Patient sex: F
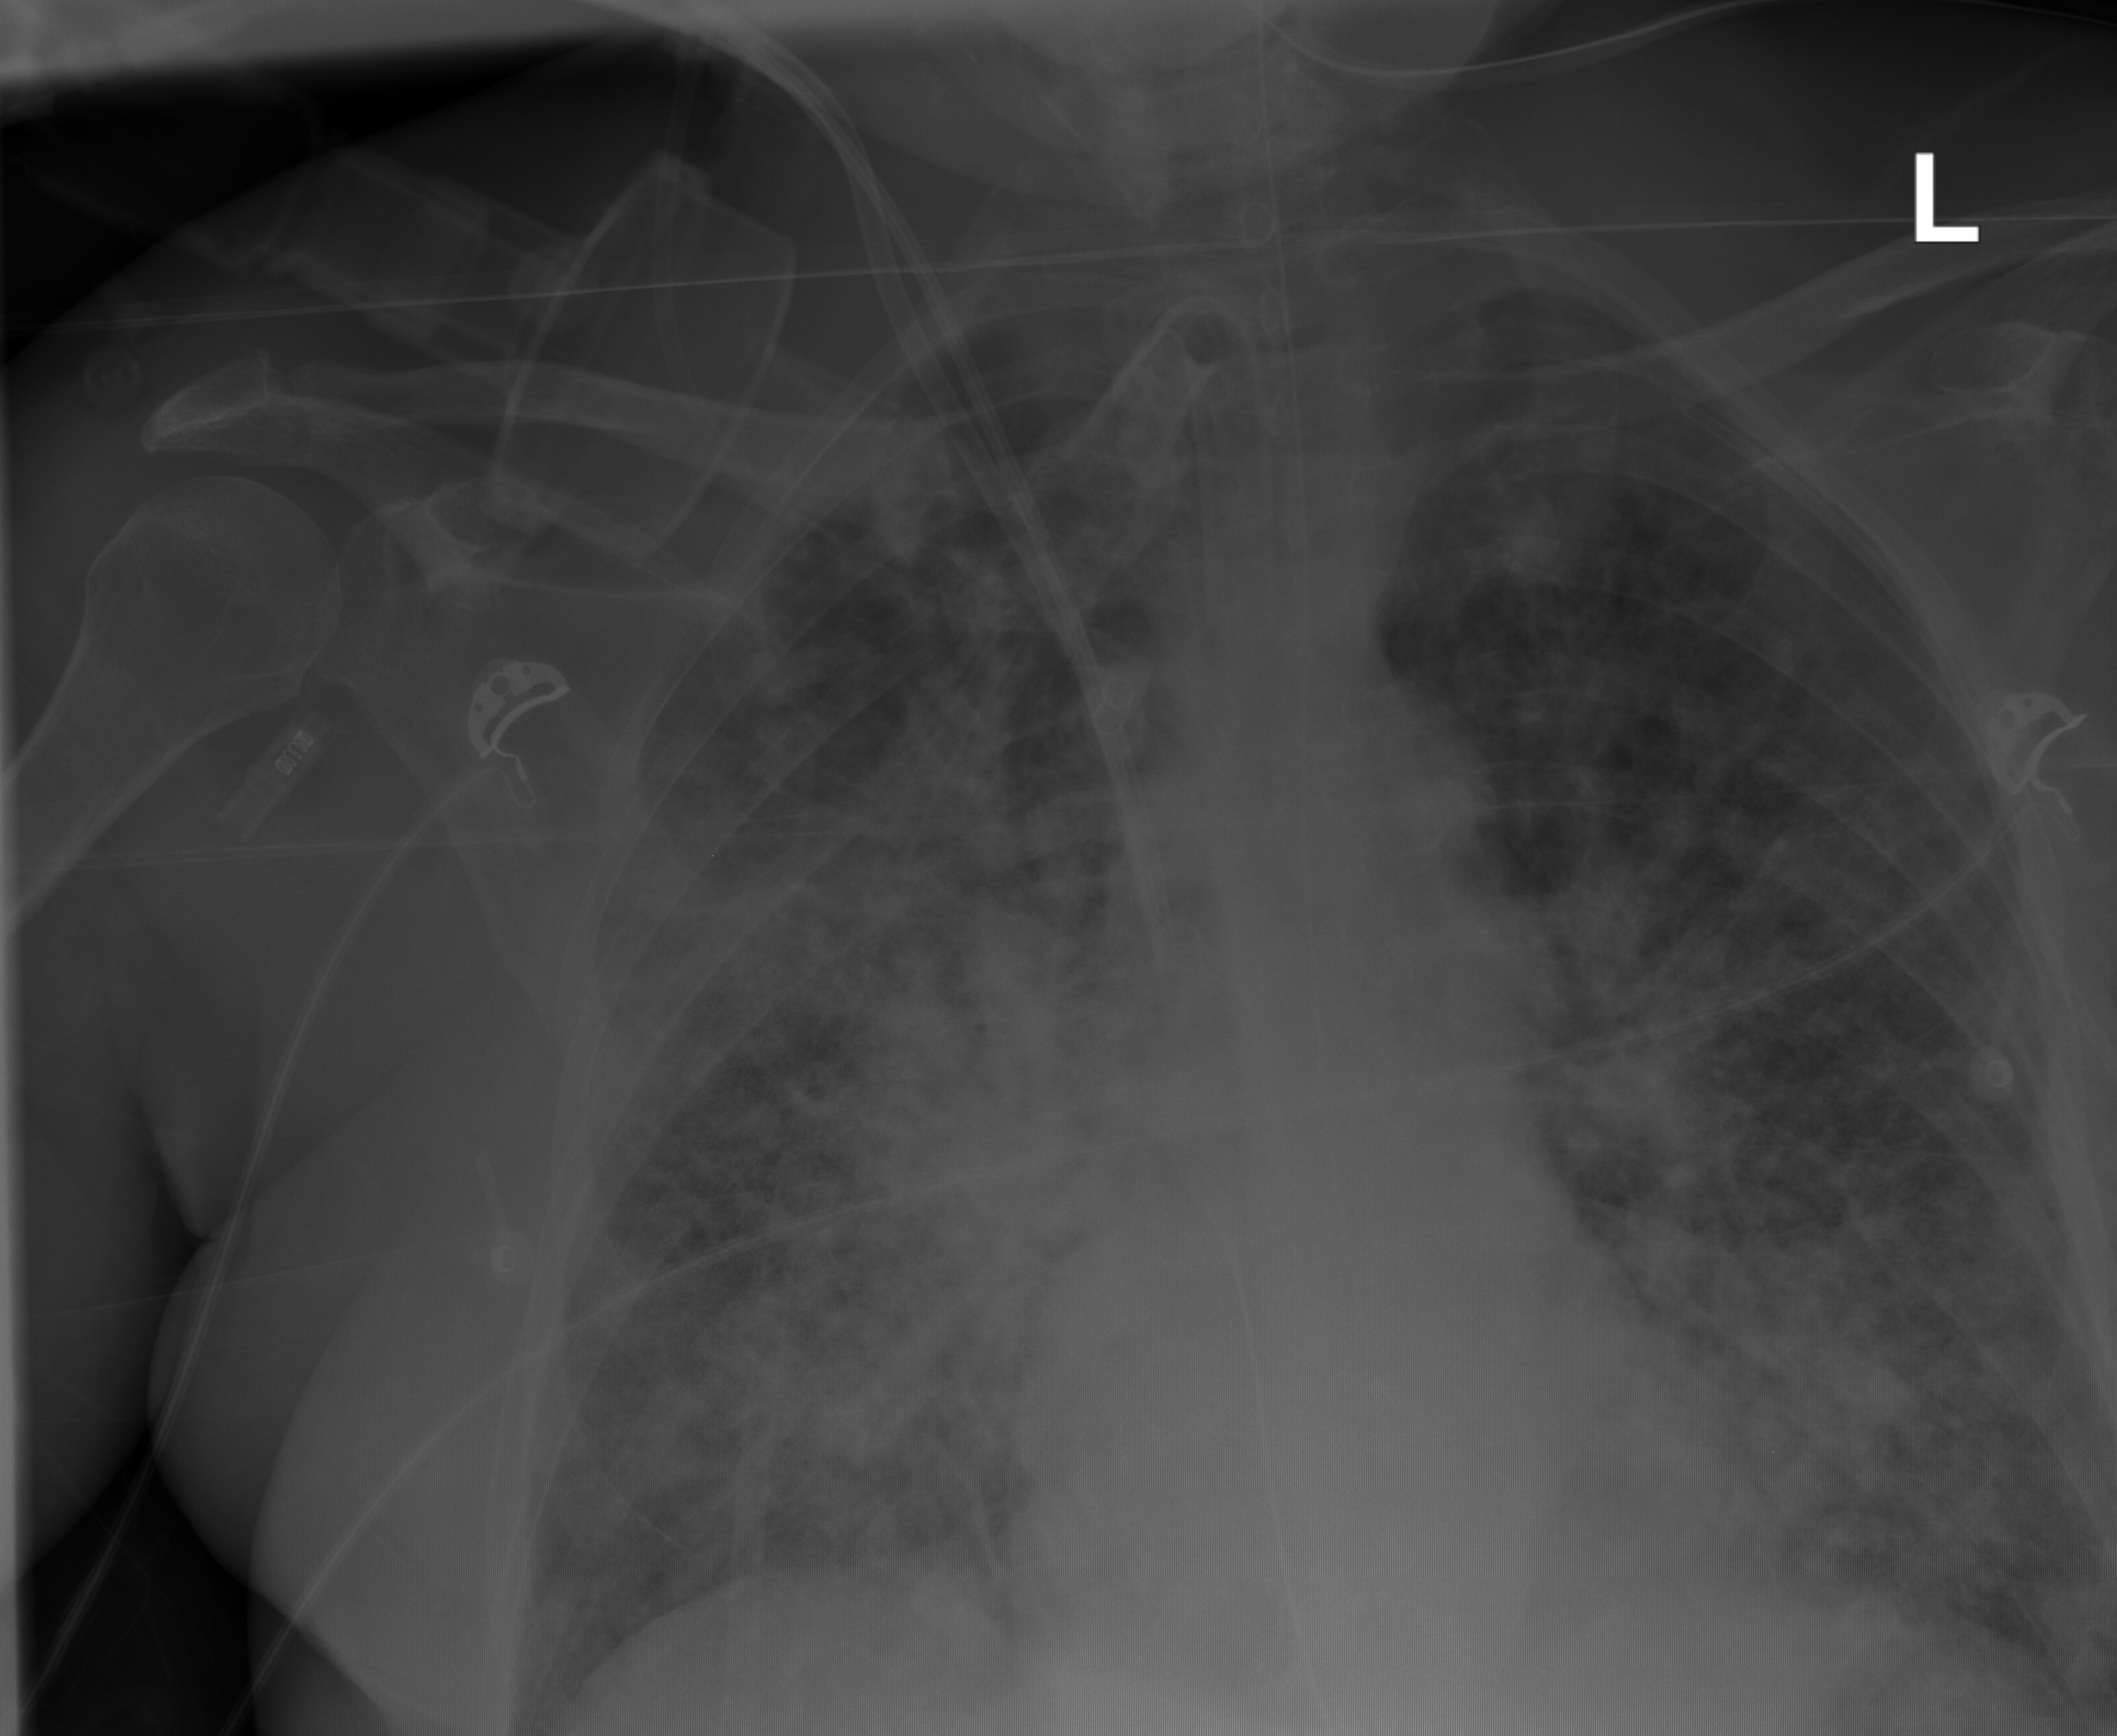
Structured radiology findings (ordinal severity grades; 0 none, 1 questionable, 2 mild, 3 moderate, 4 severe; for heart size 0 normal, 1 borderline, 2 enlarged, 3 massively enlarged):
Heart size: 0
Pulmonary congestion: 2
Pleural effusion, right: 0
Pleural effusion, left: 0
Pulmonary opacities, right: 4
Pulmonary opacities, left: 3
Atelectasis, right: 3
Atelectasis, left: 3